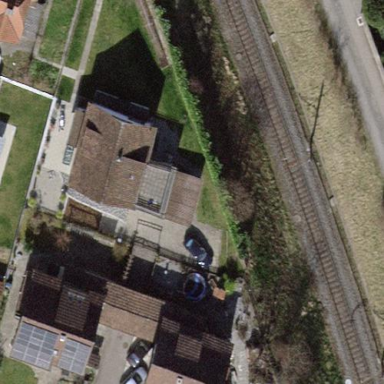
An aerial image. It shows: Detached building.